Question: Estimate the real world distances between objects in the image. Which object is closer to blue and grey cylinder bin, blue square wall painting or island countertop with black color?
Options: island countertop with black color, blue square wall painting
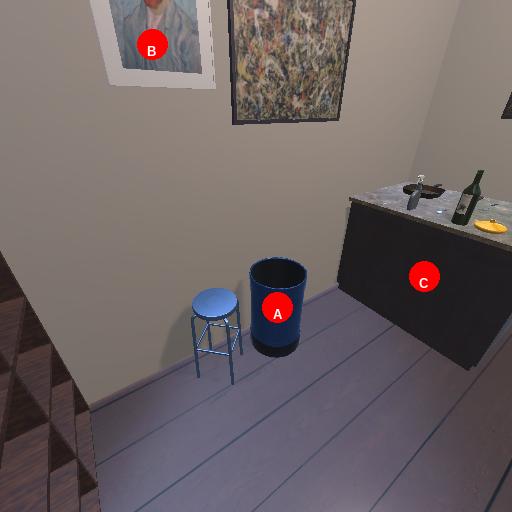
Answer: island countertop with black color